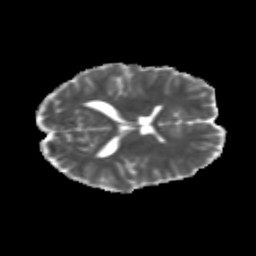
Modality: MD
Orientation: axial
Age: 19
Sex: female
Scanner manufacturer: siemens
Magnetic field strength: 3 T
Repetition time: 3.5 s
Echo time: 0.113 s